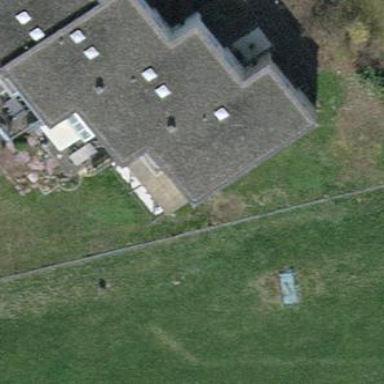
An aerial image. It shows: Terrace building.